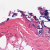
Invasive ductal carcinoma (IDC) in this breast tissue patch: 0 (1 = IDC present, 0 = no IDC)